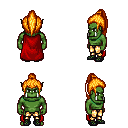
a pixel art fantasy rpg character, male body template, orc, green skin, red cape, gold greaves, light blonde long topknot hairstyle, ghillies, four views (front, back, left, right), 2x2 character sprite sheet, small pixel art, hard edges, no anti-aliasing